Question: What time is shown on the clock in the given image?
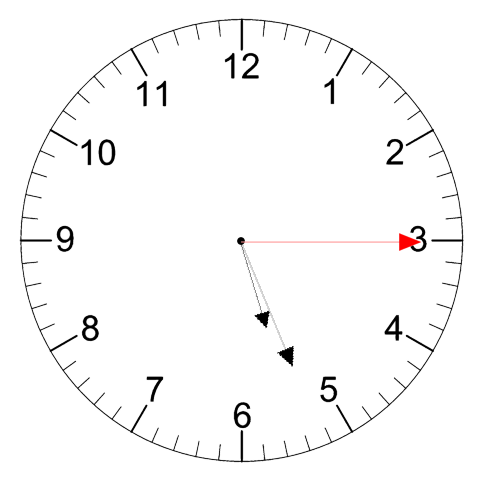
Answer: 05:26:15